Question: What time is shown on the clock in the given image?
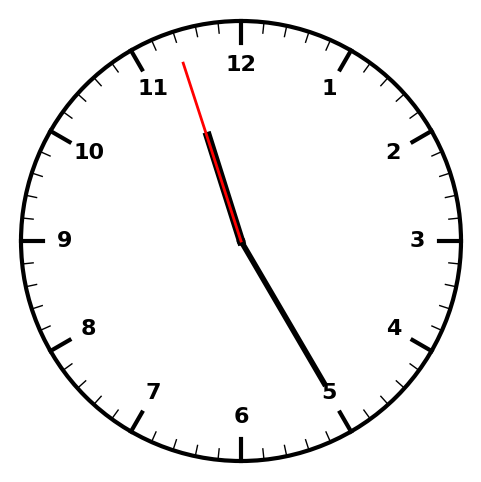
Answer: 11:24:57